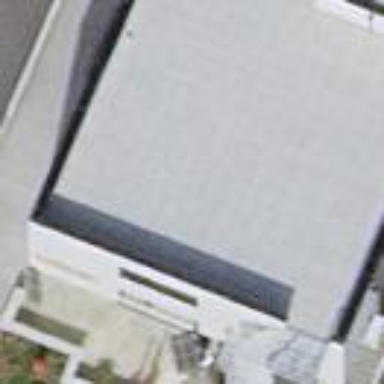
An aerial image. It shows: Office building with flat roof.